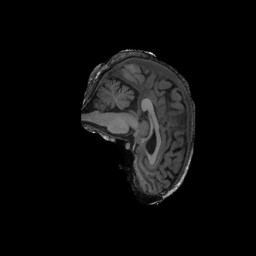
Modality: T1w
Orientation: sagittal
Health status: ill
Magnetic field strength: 3 T